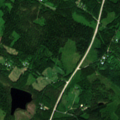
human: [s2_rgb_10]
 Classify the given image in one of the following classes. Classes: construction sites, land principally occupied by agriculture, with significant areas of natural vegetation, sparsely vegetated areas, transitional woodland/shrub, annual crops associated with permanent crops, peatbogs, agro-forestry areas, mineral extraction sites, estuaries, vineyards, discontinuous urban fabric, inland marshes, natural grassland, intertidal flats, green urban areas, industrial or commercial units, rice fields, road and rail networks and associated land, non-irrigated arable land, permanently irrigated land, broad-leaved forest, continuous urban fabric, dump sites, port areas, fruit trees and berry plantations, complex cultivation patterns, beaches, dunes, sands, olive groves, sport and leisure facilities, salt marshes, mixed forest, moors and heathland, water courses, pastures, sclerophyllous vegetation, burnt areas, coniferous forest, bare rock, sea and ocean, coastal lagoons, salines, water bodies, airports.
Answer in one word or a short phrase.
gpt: coniferous forest, mixed forest, transitional woodland/shrub